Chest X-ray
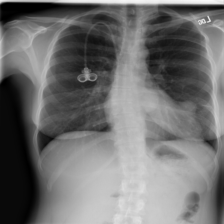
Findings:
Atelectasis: negative
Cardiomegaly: negative
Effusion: negative
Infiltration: negative
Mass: negative
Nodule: negative
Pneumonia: negative
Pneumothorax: negative
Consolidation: negative
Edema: negative
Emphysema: negative
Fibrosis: negative
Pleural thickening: negative
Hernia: negative